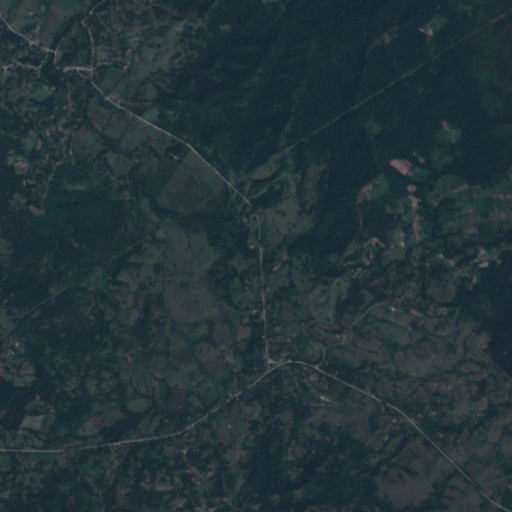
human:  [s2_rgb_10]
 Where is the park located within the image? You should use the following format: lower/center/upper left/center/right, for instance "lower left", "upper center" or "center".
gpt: The park is located in the upper left of the image.
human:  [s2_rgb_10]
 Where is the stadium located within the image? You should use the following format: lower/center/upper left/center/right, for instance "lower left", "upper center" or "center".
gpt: The stadium is located in the lower center of the image.
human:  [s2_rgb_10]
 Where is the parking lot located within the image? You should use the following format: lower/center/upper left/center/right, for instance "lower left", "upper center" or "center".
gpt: There is no parking lot in the image.